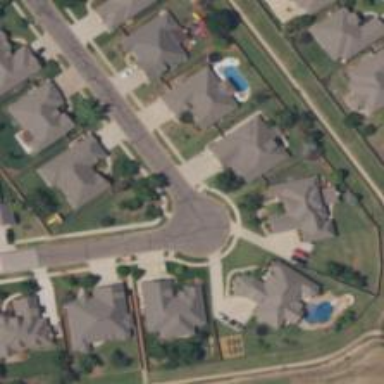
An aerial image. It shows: Residential road.